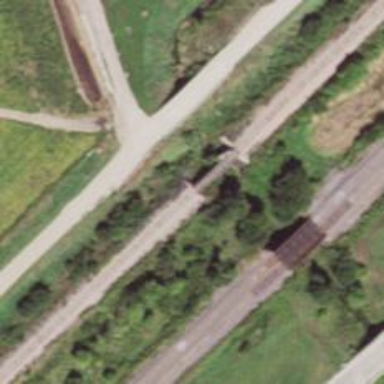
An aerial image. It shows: Bridge over railway line.